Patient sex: M
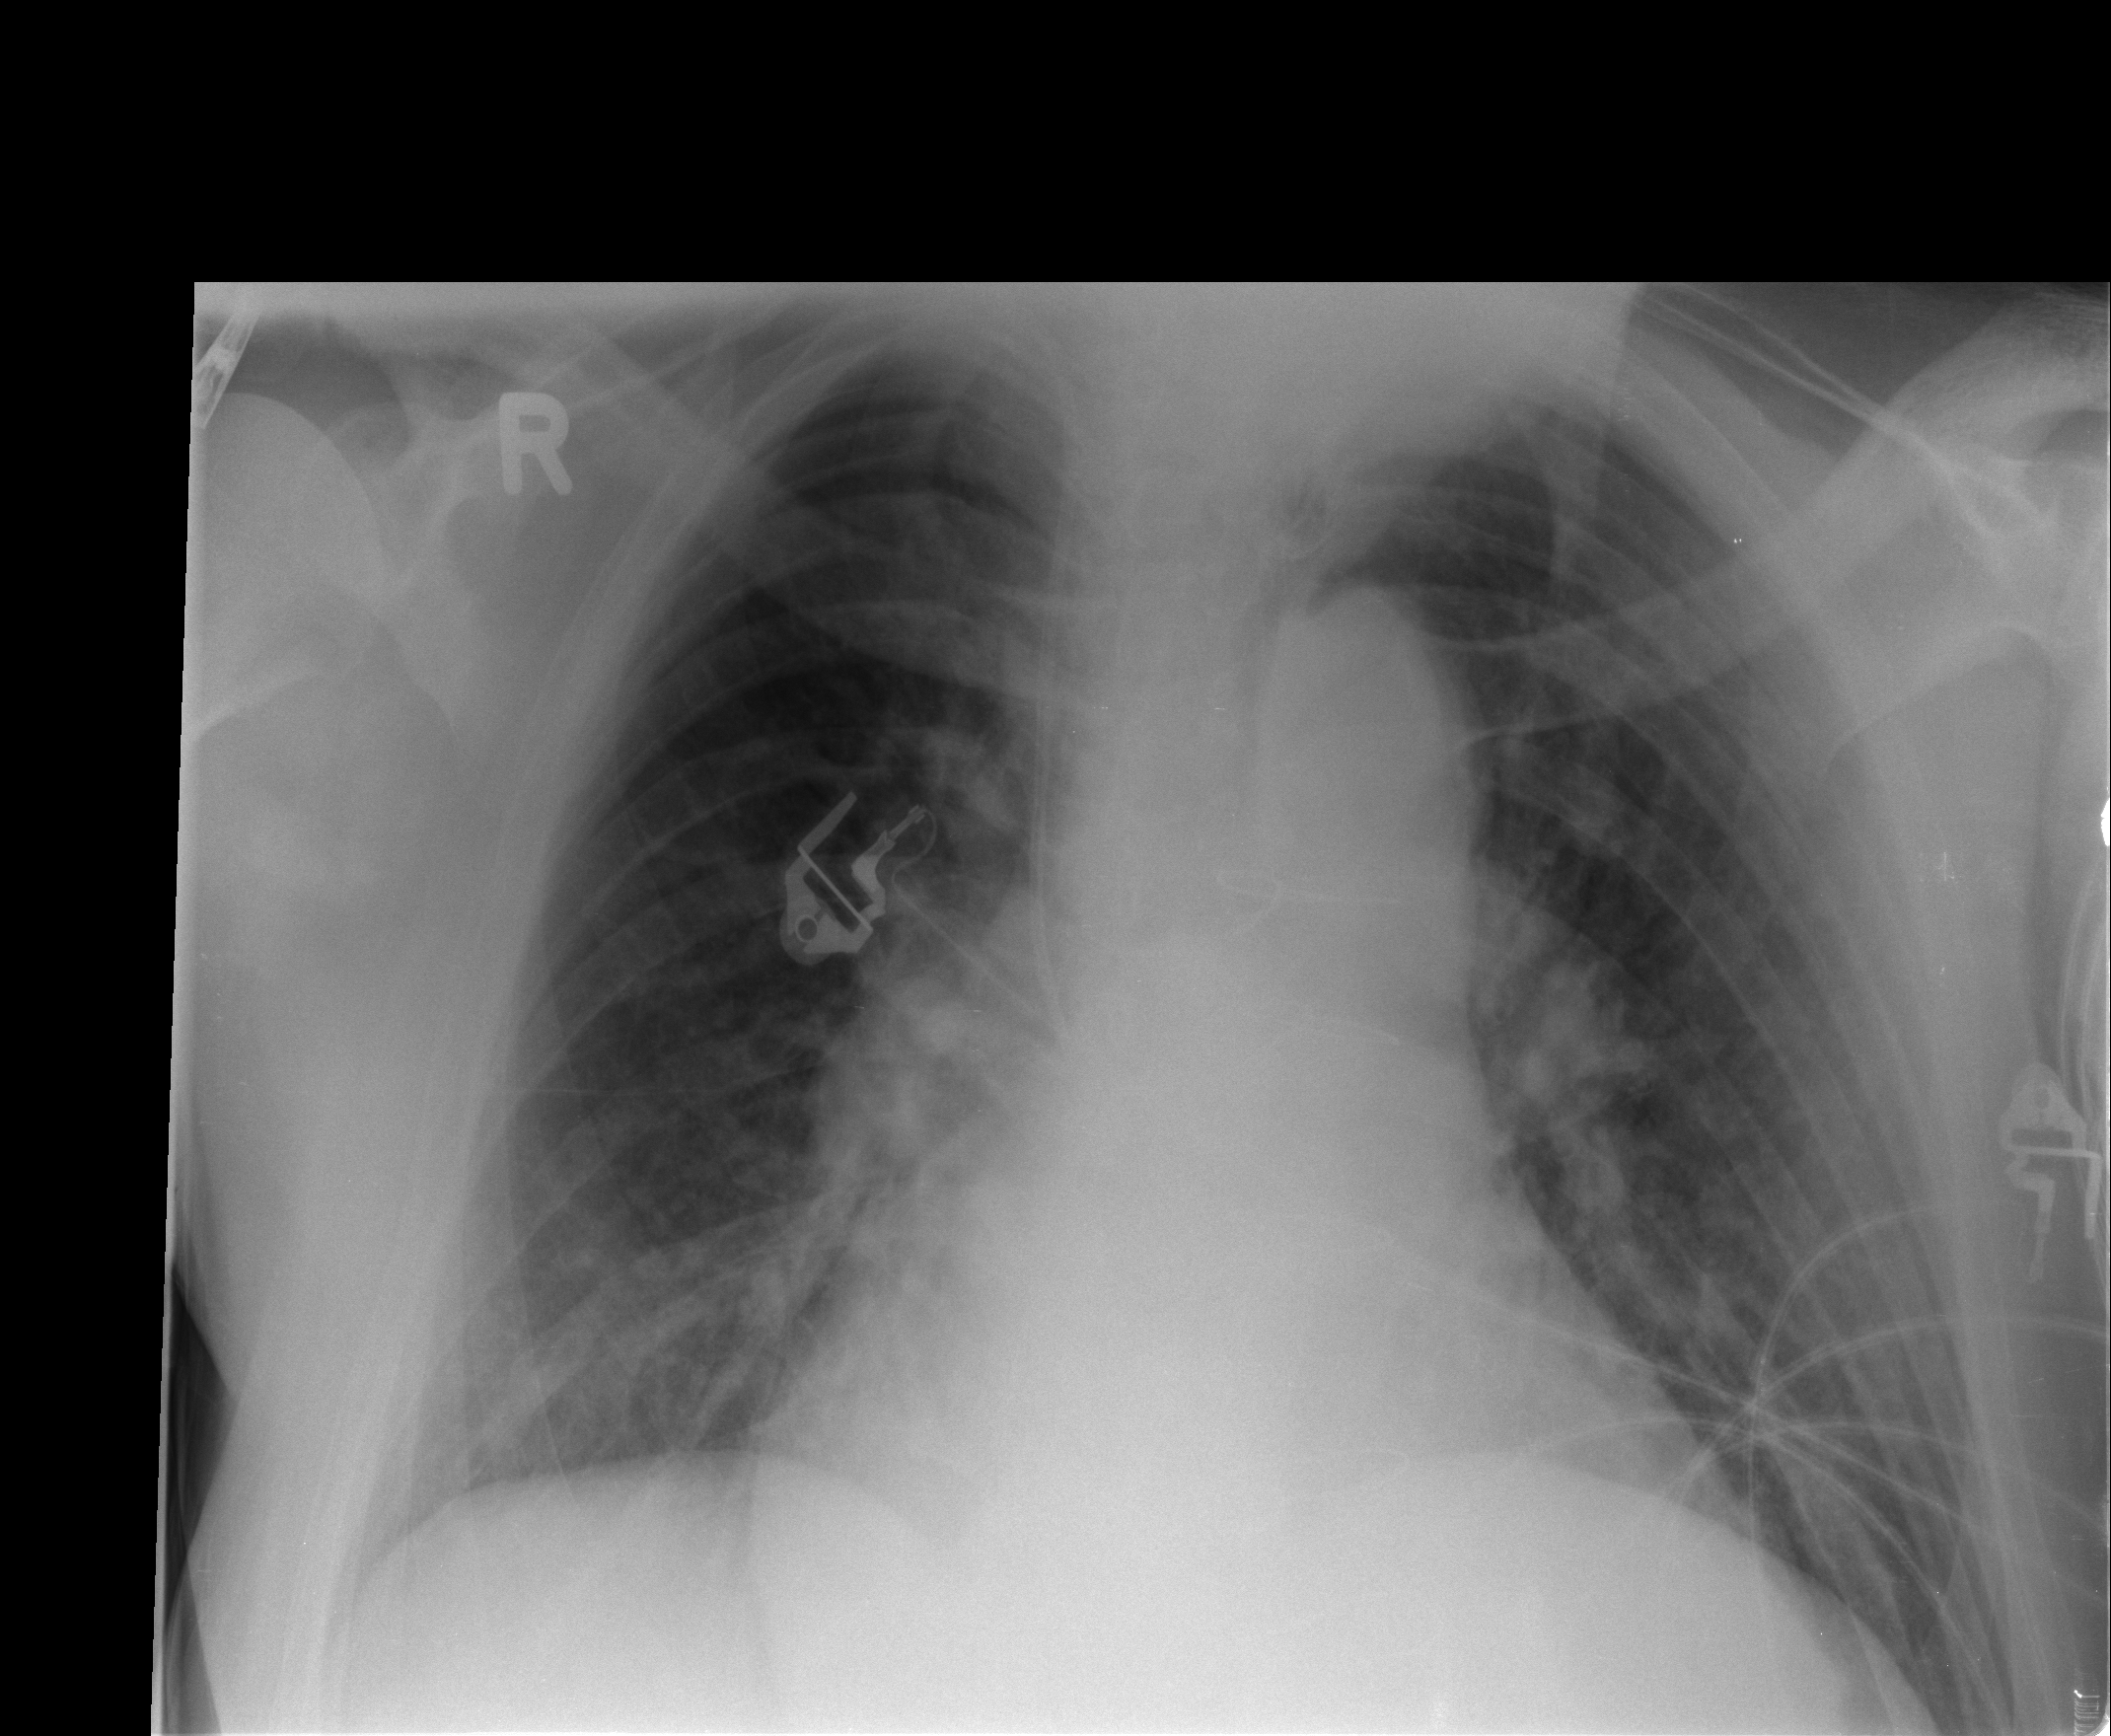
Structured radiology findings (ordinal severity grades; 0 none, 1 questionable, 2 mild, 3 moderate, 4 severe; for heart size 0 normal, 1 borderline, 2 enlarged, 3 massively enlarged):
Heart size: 2
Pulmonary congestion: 3
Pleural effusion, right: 0
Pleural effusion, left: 0
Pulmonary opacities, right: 3
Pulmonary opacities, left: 3
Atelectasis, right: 0
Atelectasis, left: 0